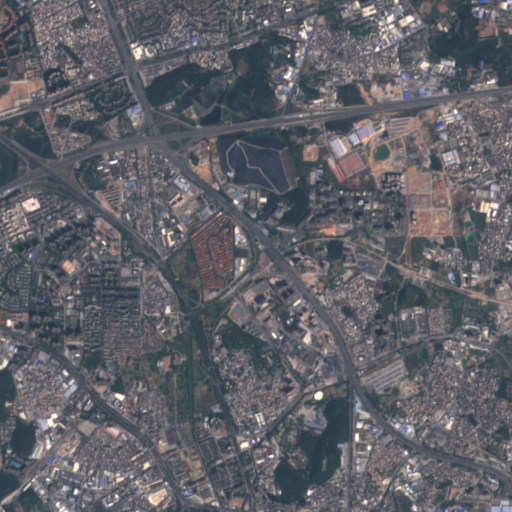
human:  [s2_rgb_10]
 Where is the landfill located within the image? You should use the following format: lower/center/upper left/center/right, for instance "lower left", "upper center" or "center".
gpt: The landfill is located in the upper center of the image.
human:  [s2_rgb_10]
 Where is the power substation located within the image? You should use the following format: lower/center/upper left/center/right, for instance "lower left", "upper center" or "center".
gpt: The power substation is located in the center of the image.
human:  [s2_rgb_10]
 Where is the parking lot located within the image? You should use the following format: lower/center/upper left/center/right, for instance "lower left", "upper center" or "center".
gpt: There is no parking lot in the image.